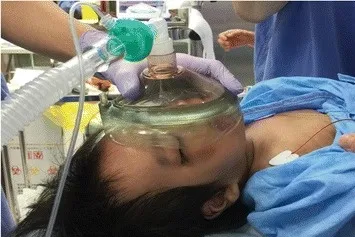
Photography of manual ventilation of the patient. A mask for large adults (The Original King Mask , size 6) was suitable to cover both corners of the mouth.
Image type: medical_photograph (other_medical_photograph)